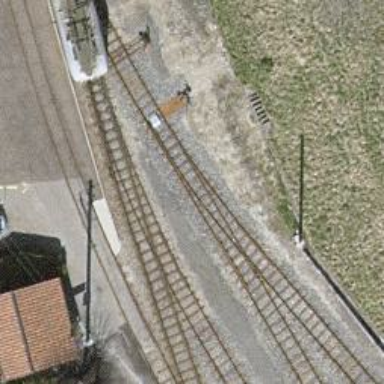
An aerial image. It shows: Narrow-gauge railway yard with electrified tracks using contact line.